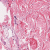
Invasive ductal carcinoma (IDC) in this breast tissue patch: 0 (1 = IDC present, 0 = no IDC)